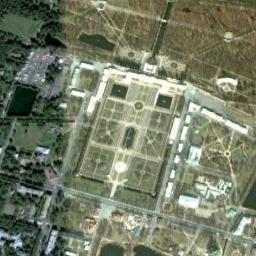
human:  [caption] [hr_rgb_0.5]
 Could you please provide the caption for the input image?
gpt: There are lots of trees near the palace .

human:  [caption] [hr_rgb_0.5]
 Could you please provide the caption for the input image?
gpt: The palace is on the bare land next to some trees .

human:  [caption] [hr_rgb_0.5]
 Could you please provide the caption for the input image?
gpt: The palace has some white palaces and parks and some green areas are next to the palace .

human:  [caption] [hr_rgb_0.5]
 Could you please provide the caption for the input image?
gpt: There are many trees around the palace .

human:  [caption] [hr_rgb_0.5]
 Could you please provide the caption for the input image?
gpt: There are some green trees and lawns beside the palace .